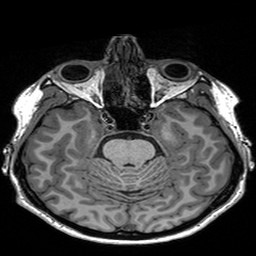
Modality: T1w
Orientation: coronal
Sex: female